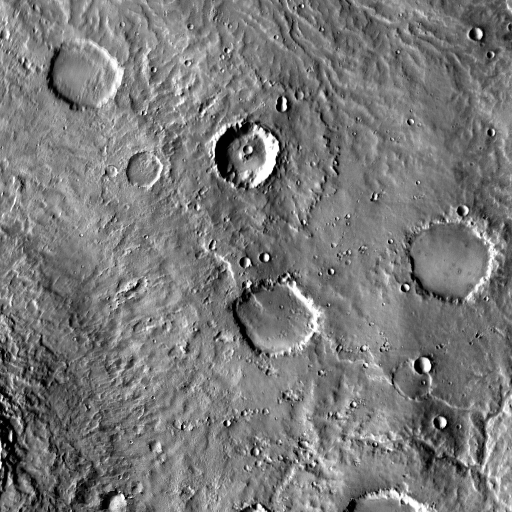
Crater classes present: Background, Other, Layered, Buried, Secondary